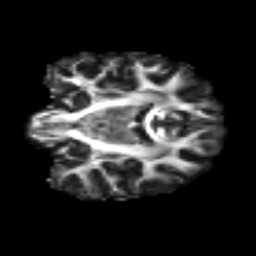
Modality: FA
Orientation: coronal
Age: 23
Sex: female
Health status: ill
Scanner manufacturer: siemens
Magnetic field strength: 3 T
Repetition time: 6.5 s
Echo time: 0.062 s